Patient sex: M
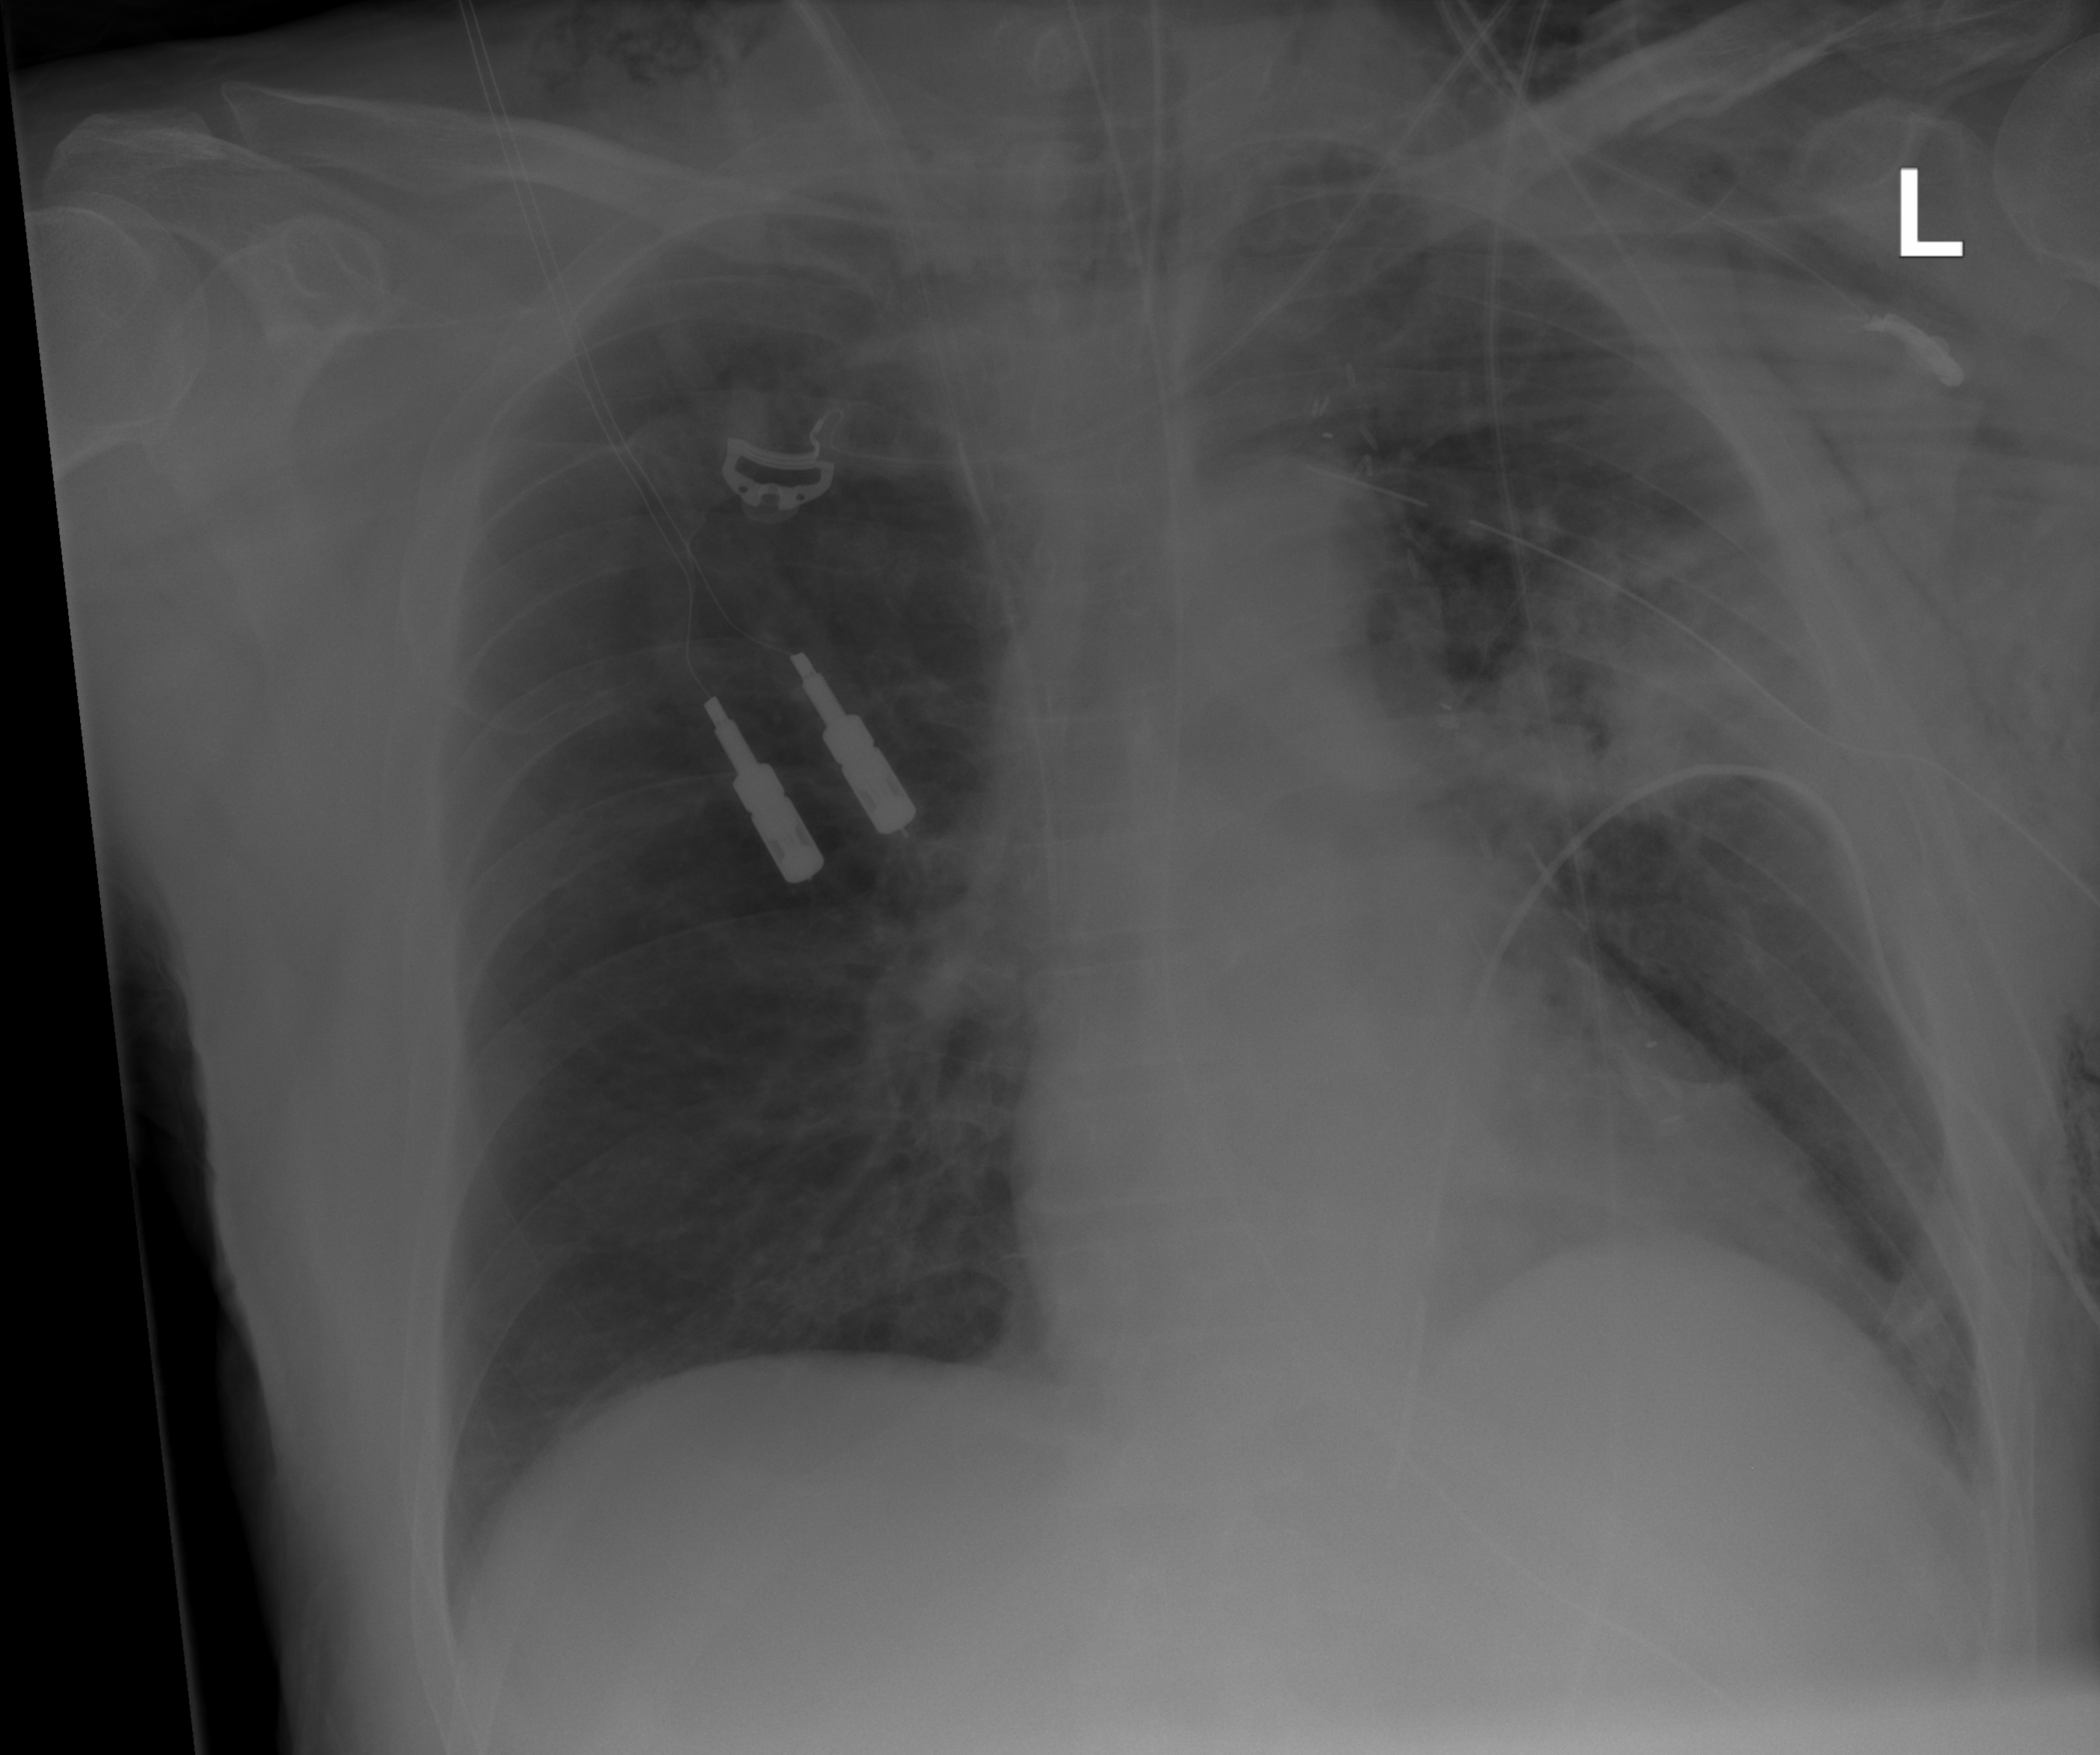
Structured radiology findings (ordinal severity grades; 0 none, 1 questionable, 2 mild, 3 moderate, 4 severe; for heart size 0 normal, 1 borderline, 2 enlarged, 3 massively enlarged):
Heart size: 0
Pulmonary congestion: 0
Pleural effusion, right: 0
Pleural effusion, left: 2
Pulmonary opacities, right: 0
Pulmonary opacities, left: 3
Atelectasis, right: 0
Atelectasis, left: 0